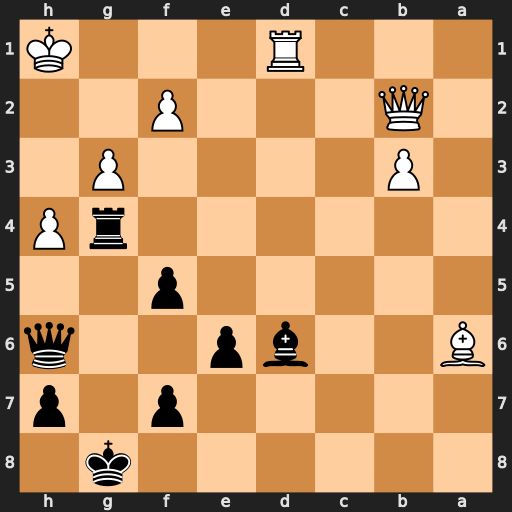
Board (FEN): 6k1/5p1p/B2bp2q/5p2/6rP/1P4P1/1Q3P2/3R3K
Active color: b
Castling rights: -
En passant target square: -
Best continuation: Rxh4+ gxh4 Qxh4+ Kg2 Qg4+ Kf1 Qxd1+